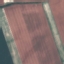
Land use / land cover: AnnualCrop